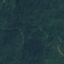
Land use / land cover class: Forest